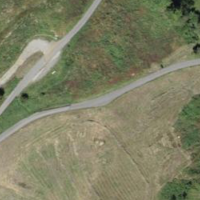
EUNIS habitat code: 41
Species observed at this site:
Aglais urticae
Lycaena phlaeas
Lythrum salicaria
Lysandra coridon